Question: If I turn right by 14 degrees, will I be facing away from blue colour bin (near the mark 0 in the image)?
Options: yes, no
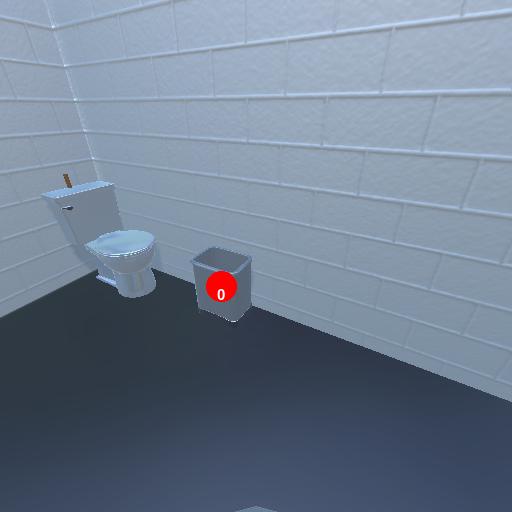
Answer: yes